Question: I have a strange situation here. The following Bootstrap3 based code looks fine in jsFiddle, but not when running anywhere else. As you can see from the links provided, the p text bleeds out of it's tag on my server, but looks fine in jsFiddle (both using bootstrap3).
Any idea what could be causing this? Thanks.
The code:
'''
<form action="">
<div class="row"><div class="col-sm-12">
<h4>Step 1:</h4>
</div></div>
<div class="row"><div class="col-sm-12">
<div class="form-group">
<div class="input-group">
<span class="input-group-addon">
<input type="checkbox">
</span>
<p class="form-control">Long description text text text text text text text text text text text text text text text...</p>
</div>
</div>
</div></div>
</form>
'''
Here it is on my server: <URL>
...and on jsFiddle: <URL>
Here is a screenshot:
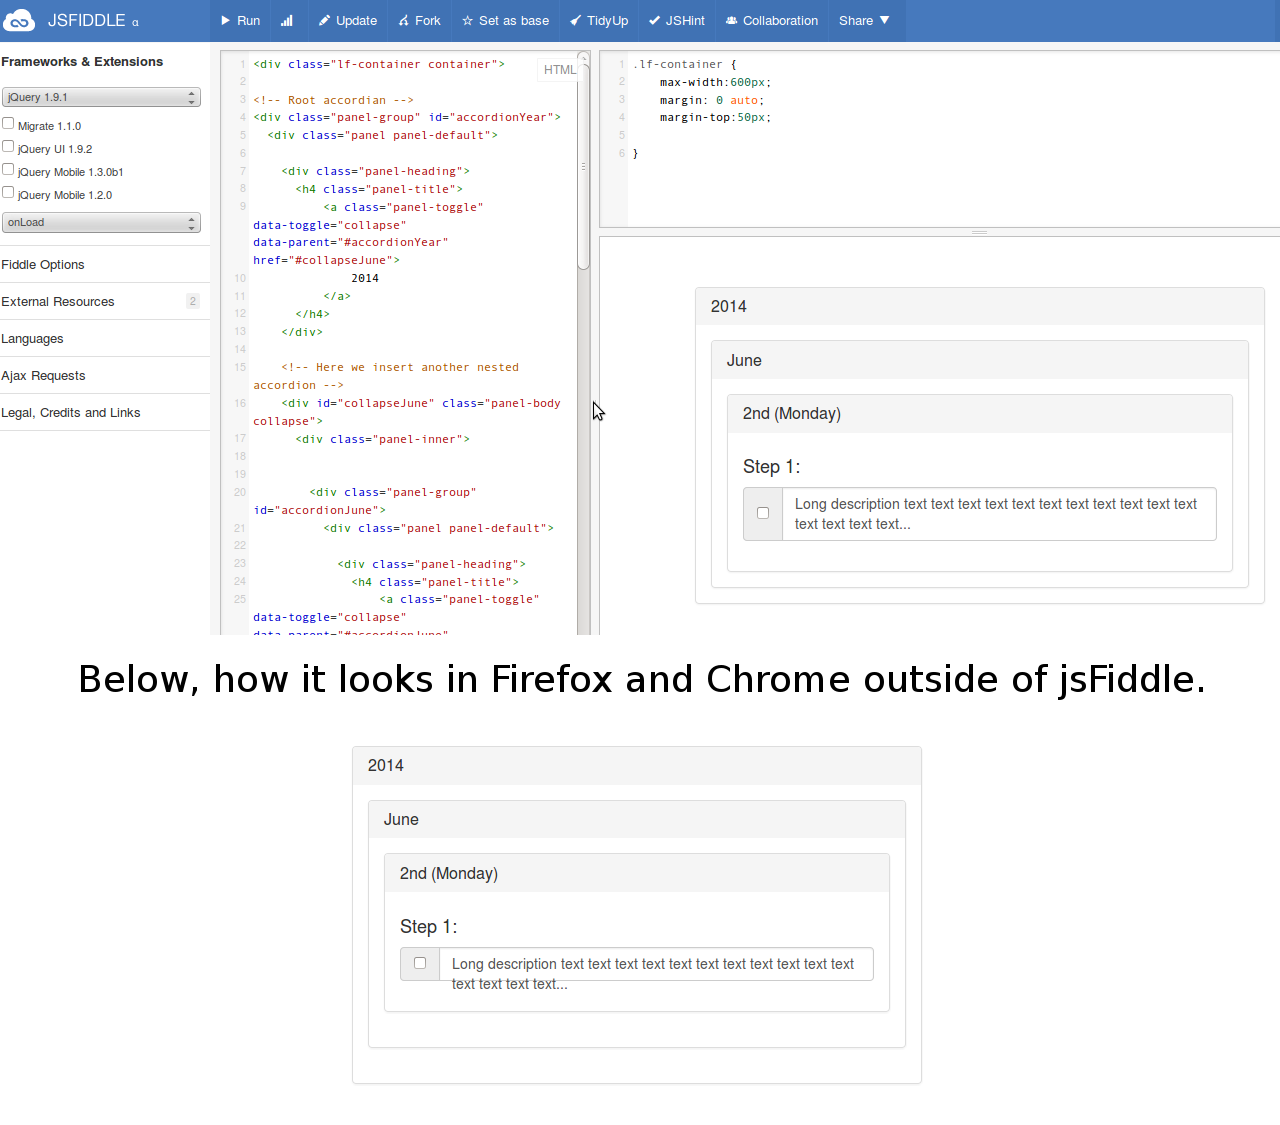
Answer: So it seemed bootstrap was setting the .form-control to 34px. I just over wrote the class like so
'''
.form-control {
height: auto;
}
'''
...and that took care of that.